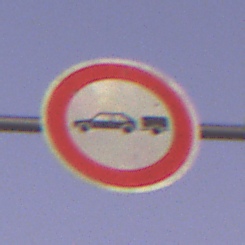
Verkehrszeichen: VerbotPersonenkraftwagenMitAnhaenger
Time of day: Dawn
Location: Outdoor (RoadRail)
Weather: Clear
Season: NotSpecified
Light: Natural